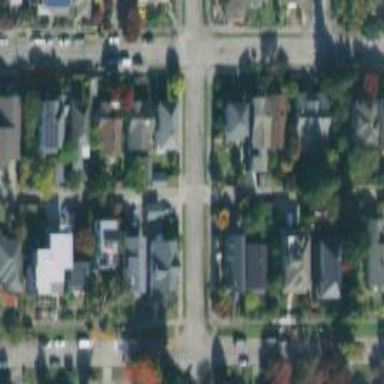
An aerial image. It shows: Alley classified as service road.